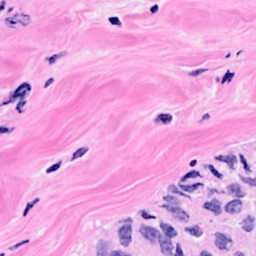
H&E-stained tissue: Breast